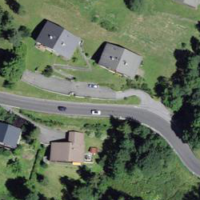
EUNIS habitat code: 55
Species observed at this site:
Astrantia major